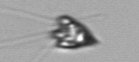
Label: Pyramimonas_longicauda